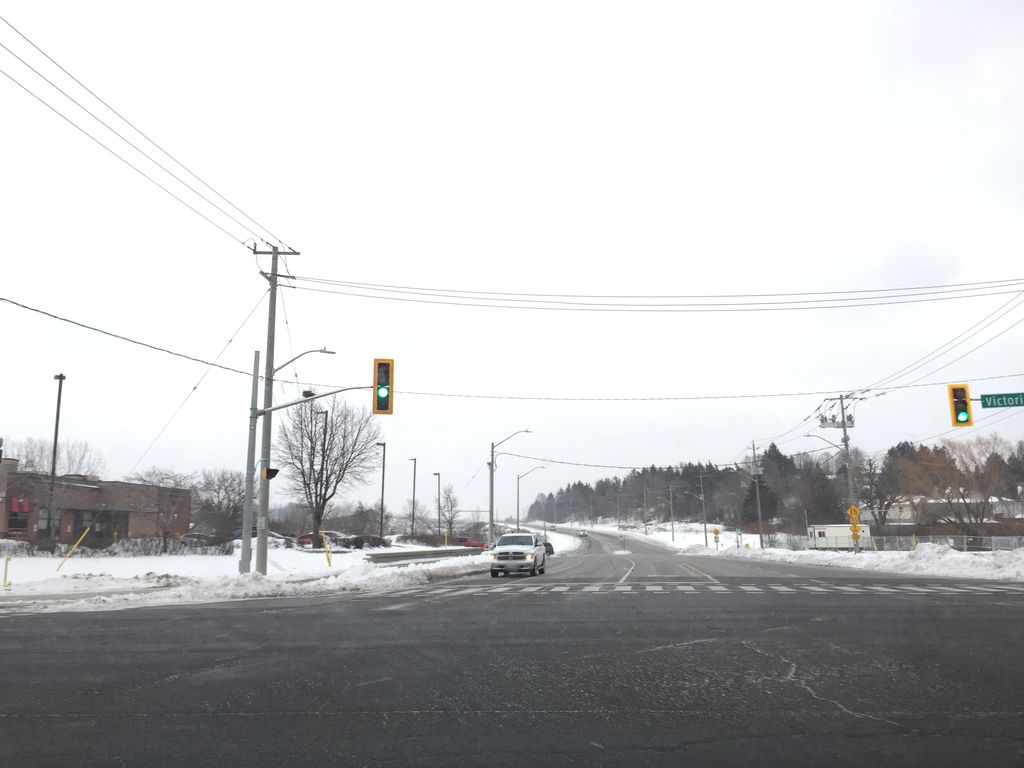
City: kitchener-waterloo